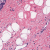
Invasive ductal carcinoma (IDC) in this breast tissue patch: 0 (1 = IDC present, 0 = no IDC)